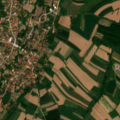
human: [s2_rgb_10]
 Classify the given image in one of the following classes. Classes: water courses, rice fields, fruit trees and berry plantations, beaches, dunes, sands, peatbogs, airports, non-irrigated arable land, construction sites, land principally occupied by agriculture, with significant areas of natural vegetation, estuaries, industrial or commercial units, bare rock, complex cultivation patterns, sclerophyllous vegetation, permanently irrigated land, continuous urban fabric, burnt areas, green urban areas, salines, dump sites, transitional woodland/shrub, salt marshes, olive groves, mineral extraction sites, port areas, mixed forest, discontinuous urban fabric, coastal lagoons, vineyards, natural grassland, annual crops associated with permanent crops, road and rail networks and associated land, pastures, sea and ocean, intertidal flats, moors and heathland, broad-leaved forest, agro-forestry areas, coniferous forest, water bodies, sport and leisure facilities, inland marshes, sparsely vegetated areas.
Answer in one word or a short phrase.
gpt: discontinuous urban fabric, non-irrigated arable land, complex cultivation patterns, land principally occupied by agriculture, with significant areas of natural vegetation